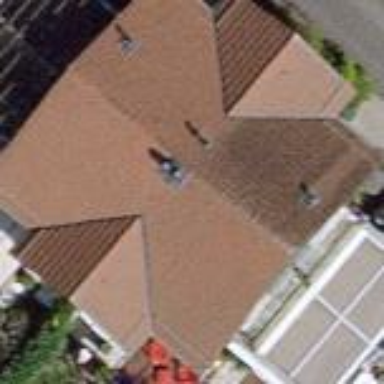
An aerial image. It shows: Semi-detached house with gabled roof.